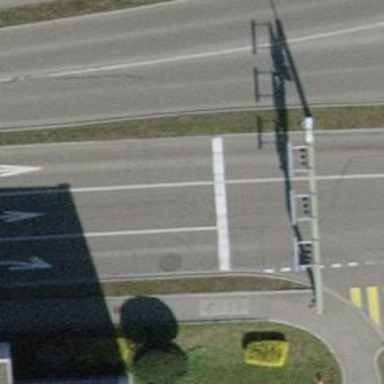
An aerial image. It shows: Road with traffic signals.